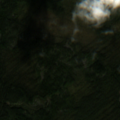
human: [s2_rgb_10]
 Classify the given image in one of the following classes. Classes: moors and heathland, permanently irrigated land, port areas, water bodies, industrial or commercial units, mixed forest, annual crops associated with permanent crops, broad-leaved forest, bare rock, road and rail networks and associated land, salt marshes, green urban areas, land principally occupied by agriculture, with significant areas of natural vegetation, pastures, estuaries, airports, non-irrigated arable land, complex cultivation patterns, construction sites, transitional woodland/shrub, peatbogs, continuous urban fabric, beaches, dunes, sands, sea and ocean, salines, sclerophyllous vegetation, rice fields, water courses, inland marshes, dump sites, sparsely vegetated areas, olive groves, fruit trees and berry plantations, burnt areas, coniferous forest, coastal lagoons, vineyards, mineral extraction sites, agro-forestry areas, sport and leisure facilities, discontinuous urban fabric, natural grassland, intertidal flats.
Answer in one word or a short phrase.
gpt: coniferous forest, mixed forest, transitional woodland/shrub